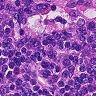
Metastatic tissue present: no